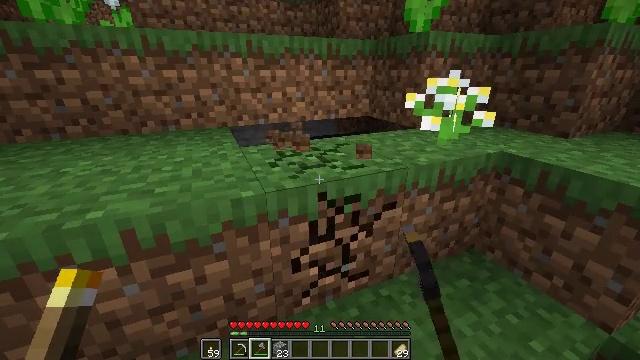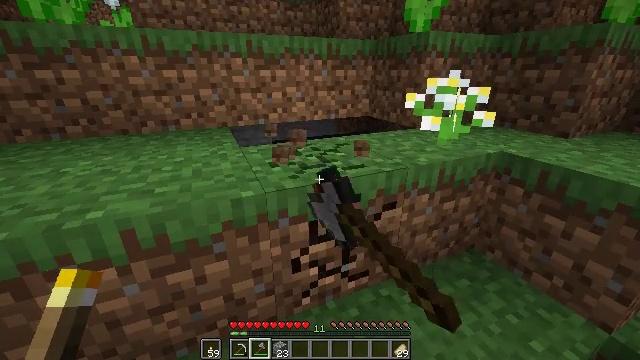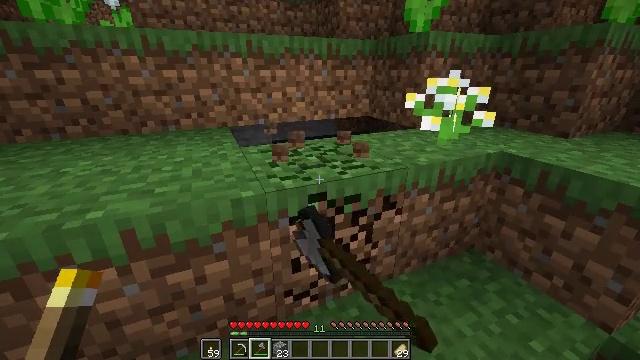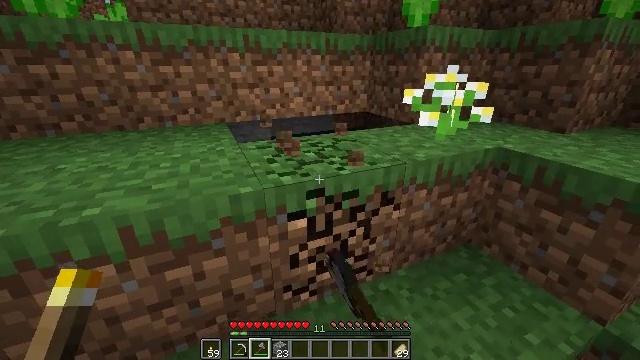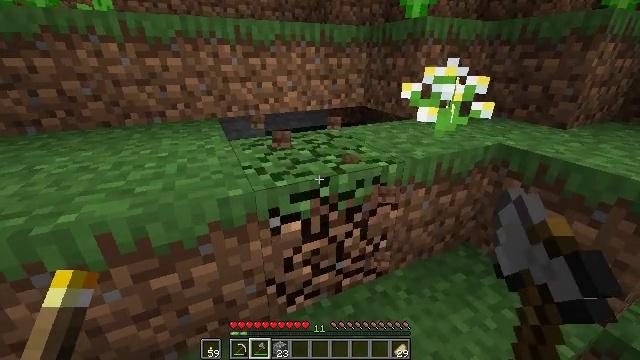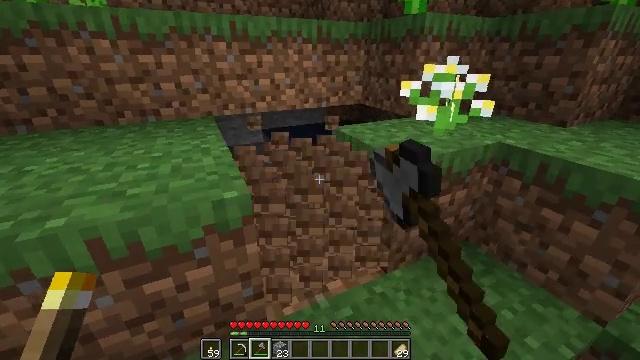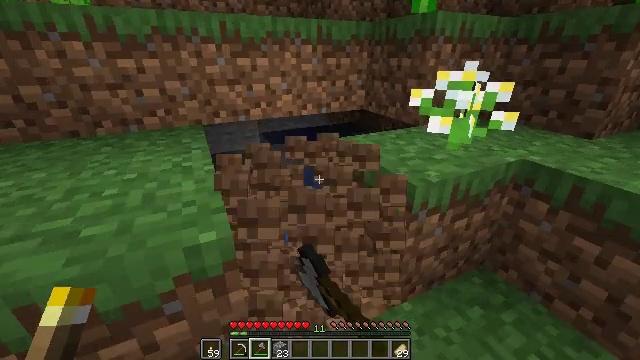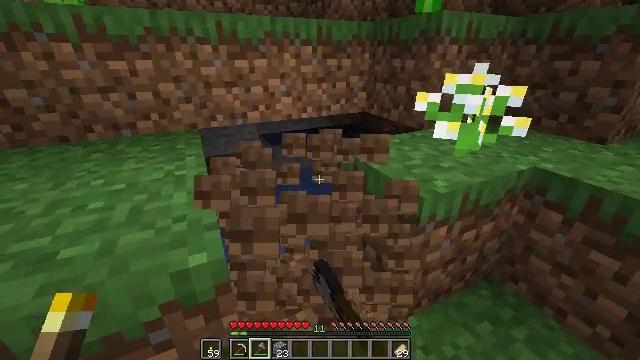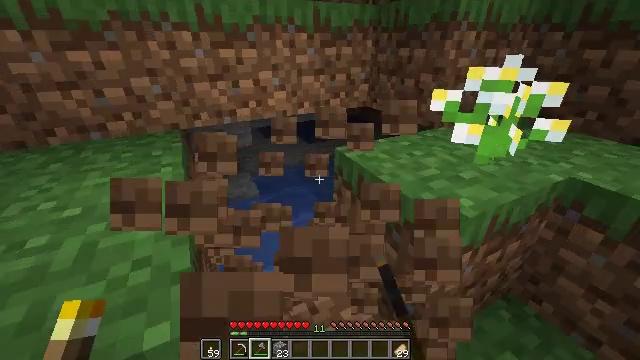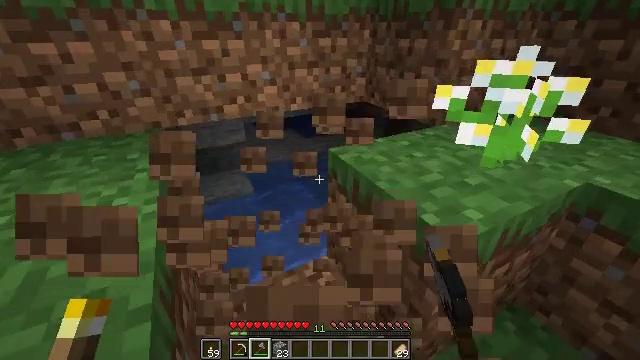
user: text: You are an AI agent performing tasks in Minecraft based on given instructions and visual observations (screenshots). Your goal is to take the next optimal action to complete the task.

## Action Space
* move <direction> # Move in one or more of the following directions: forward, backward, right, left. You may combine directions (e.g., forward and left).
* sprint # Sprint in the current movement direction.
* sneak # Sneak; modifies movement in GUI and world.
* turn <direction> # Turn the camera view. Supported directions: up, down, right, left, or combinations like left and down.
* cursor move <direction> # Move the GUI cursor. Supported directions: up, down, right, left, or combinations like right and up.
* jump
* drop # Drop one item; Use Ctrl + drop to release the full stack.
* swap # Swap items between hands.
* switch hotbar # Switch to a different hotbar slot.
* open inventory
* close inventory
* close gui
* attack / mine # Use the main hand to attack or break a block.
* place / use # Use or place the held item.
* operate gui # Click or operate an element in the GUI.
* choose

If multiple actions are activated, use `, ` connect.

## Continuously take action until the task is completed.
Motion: motion action
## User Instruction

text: Break the grass block.
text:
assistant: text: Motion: attack / mine
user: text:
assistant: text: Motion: attack / mine
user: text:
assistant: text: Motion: attack / mine
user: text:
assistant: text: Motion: move forward, turn down, attack / mine
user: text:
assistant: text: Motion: move forward, attack / mine
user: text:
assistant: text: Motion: move forward, attack / mine
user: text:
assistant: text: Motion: move forward, attack / mine
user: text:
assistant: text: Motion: move forward, turn down, attack / mine
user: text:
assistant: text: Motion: move forward and move right, turn down, attack / mine
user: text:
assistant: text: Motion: attack / mine